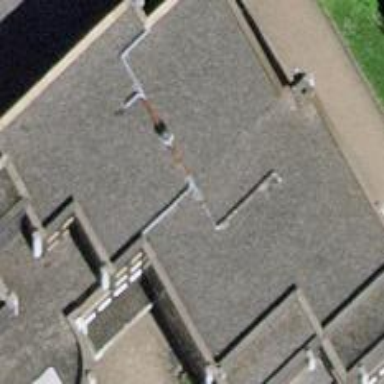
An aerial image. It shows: Police building.